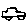
Label: car